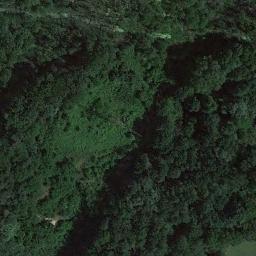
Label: forest